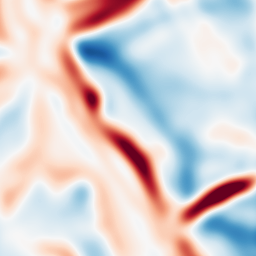
Category: multiscale
Decomposition family: log
Decomposition parameters: sigma: 10
Upsampling method: linear_exact
Upsampling parameters: scale: 8
Upsampling scale: 8